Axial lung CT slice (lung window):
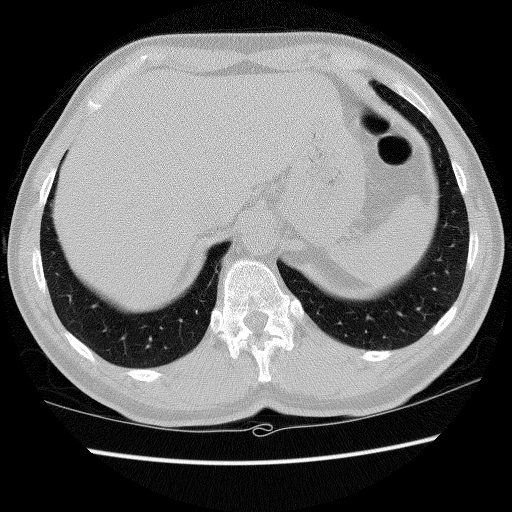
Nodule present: no